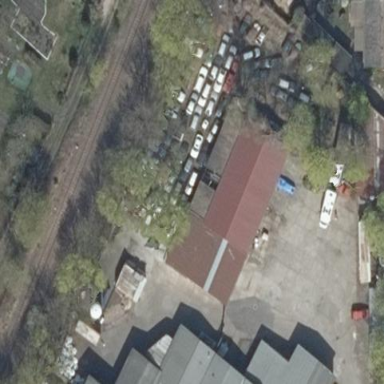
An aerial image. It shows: Industrial building.